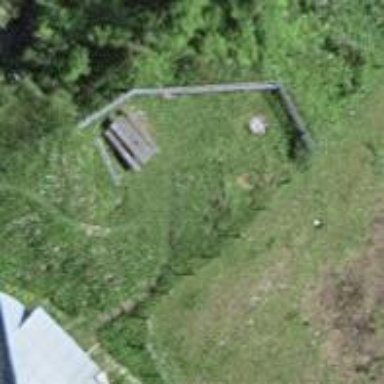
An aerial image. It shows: Picnic table located in leisure land area.